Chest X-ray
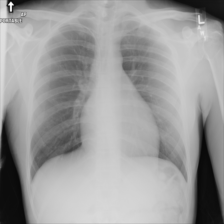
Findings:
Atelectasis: negative
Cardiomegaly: negative
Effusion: negative
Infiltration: negative
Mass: negative
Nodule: negative
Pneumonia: negative
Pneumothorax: negative
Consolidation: negative
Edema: negative
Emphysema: negative
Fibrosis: negative
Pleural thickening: negative
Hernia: negative